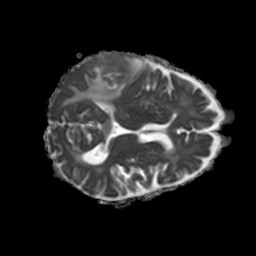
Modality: ADC
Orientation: axial
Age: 72
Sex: female
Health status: ill
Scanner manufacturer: philips
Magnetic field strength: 3 T
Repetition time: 3.8 s
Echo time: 0.09 s